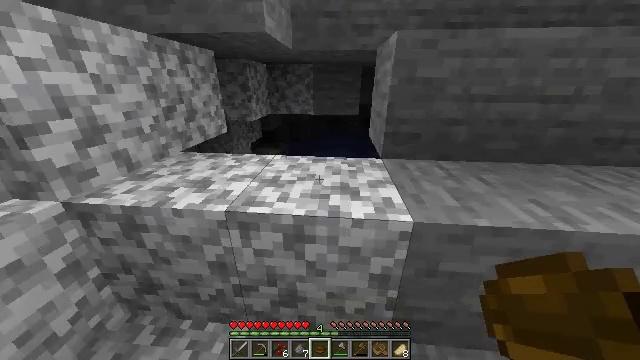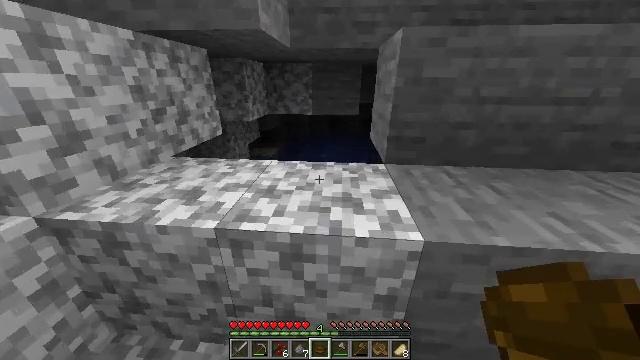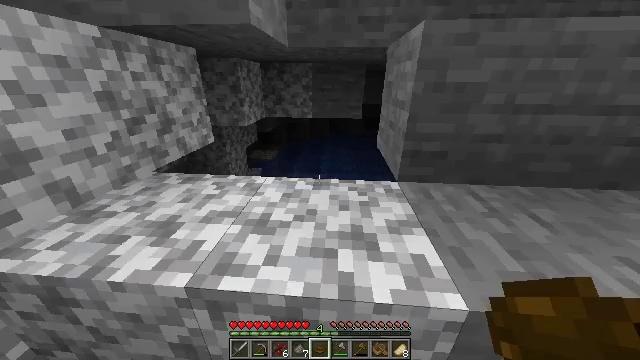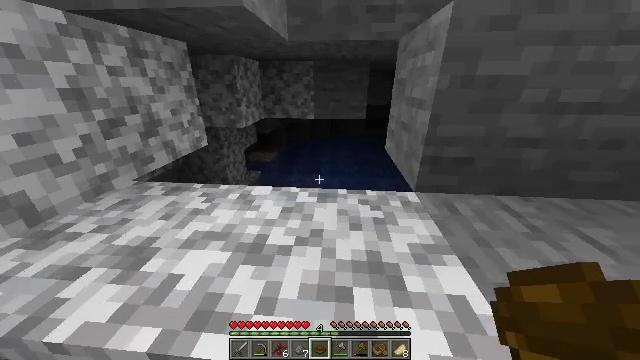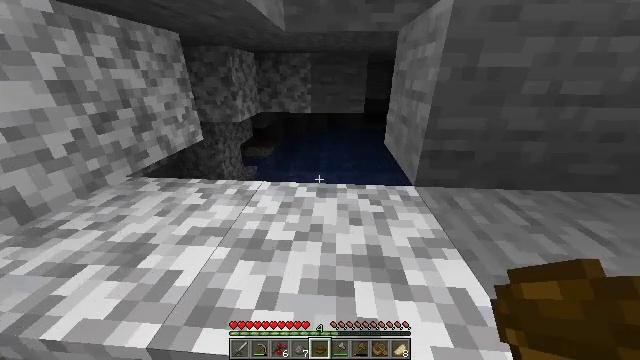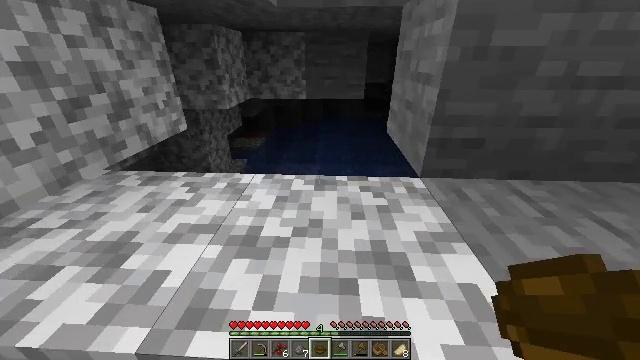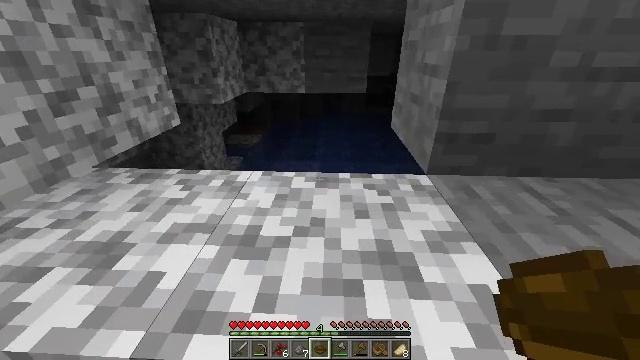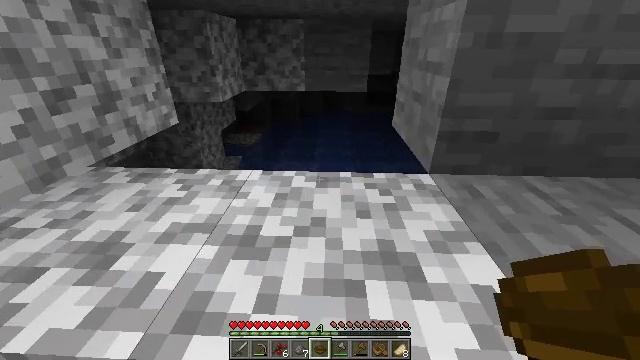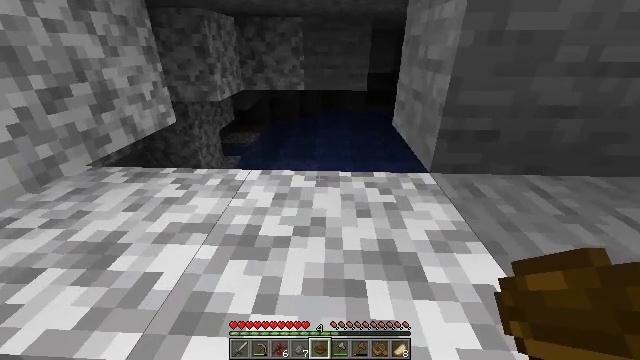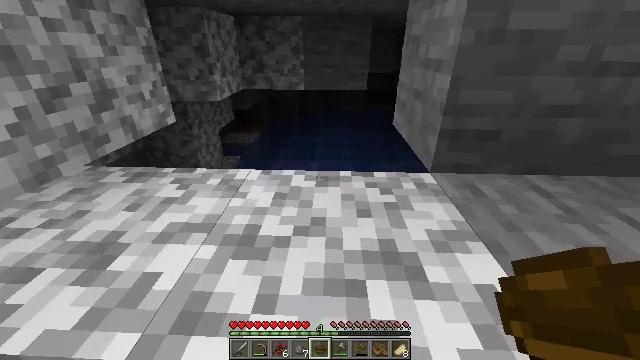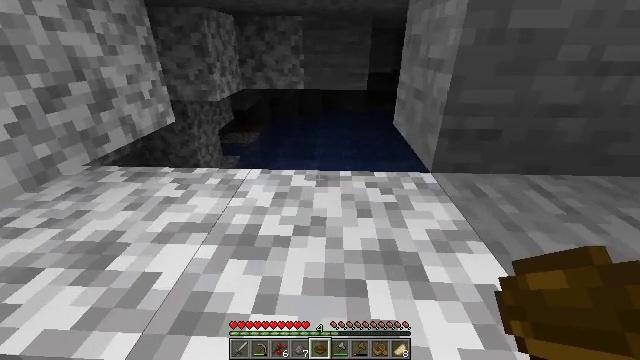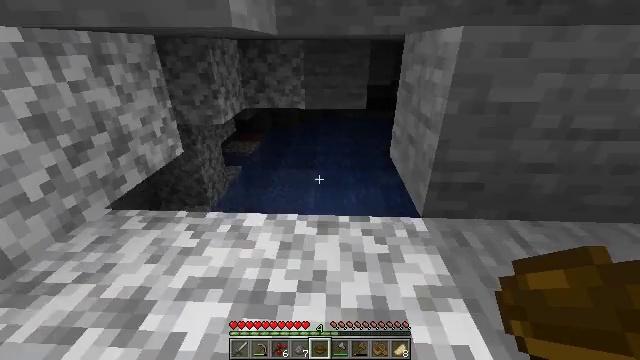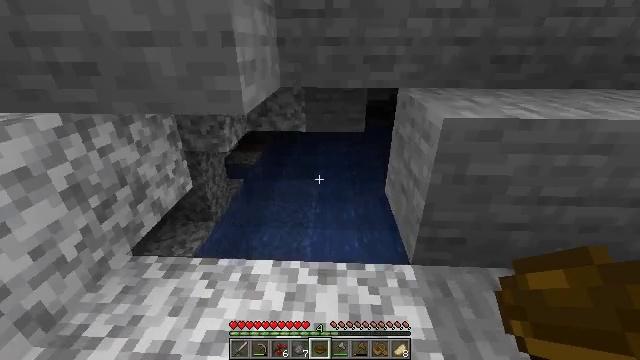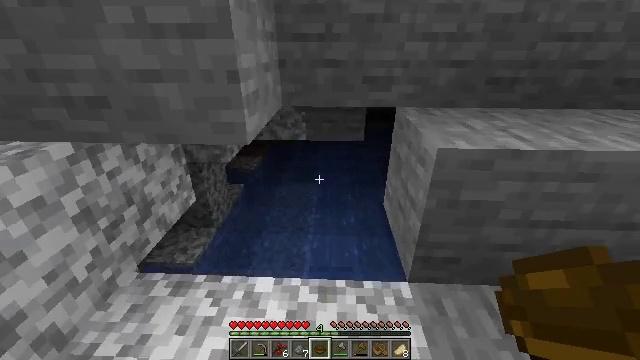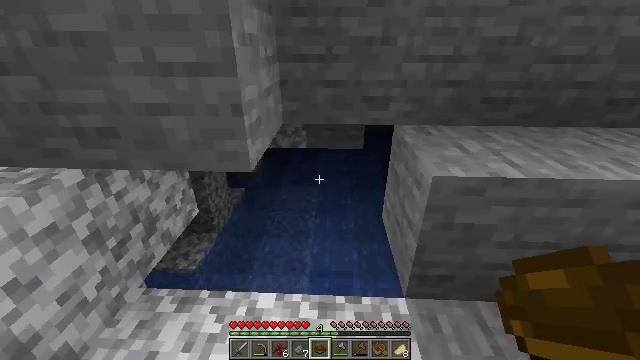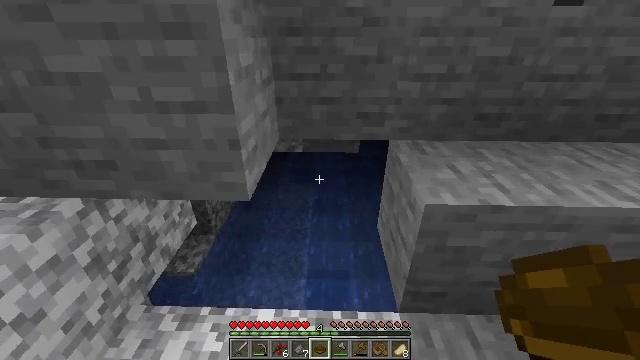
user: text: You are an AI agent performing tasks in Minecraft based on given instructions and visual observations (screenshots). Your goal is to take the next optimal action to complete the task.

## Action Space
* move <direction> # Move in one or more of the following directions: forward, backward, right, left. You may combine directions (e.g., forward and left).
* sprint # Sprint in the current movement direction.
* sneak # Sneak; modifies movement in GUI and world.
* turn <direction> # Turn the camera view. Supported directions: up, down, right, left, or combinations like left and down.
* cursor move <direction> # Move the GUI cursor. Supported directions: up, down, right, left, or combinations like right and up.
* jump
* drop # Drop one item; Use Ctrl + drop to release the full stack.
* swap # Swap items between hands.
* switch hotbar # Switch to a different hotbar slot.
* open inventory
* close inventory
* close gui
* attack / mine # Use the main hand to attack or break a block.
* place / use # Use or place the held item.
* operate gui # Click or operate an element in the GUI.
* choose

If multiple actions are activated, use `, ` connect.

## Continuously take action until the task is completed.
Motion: motion action
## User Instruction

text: Remove a bowl from the inventory.
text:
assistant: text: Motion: move forward
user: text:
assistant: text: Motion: move forward
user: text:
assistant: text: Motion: move forward
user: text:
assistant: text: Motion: turn down
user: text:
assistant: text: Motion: turn right and down
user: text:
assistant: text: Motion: no_op
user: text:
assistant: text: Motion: no_op
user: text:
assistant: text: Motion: no_op
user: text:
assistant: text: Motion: no_op
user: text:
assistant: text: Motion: no_op
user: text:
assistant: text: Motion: move forward, jump
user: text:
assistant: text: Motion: move forward, jump
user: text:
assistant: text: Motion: move forward, jump
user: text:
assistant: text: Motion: move forward
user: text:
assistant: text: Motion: move forward, turn down
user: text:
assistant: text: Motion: no_op
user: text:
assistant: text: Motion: no_op
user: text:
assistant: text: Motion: no_op
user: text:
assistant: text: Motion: no_op
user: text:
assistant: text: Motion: no_op
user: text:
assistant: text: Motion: no_op
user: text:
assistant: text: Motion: move right
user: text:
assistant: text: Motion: move right
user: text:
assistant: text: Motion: move right
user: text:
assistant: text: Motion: move right
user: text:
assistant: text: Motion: move right
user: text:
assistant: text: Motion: move right, turn right and up
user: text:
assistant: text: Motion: turn right and up
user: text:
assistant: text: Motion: turn right and up
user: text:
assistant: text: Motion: sprint